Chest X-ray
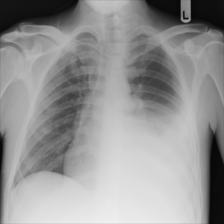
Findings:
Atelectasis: negative
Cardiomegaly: negative
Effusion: negative
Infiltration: negative
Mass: negative
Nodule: negative
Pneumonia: negative
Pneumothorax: negative
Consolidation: negative
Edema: negative
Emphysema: negative
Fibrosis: negative
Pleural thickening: negative
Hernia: negative